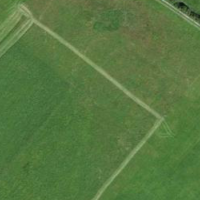
EUNIS habitat code: 24
Species observed at this site:
Euonymus europaeus